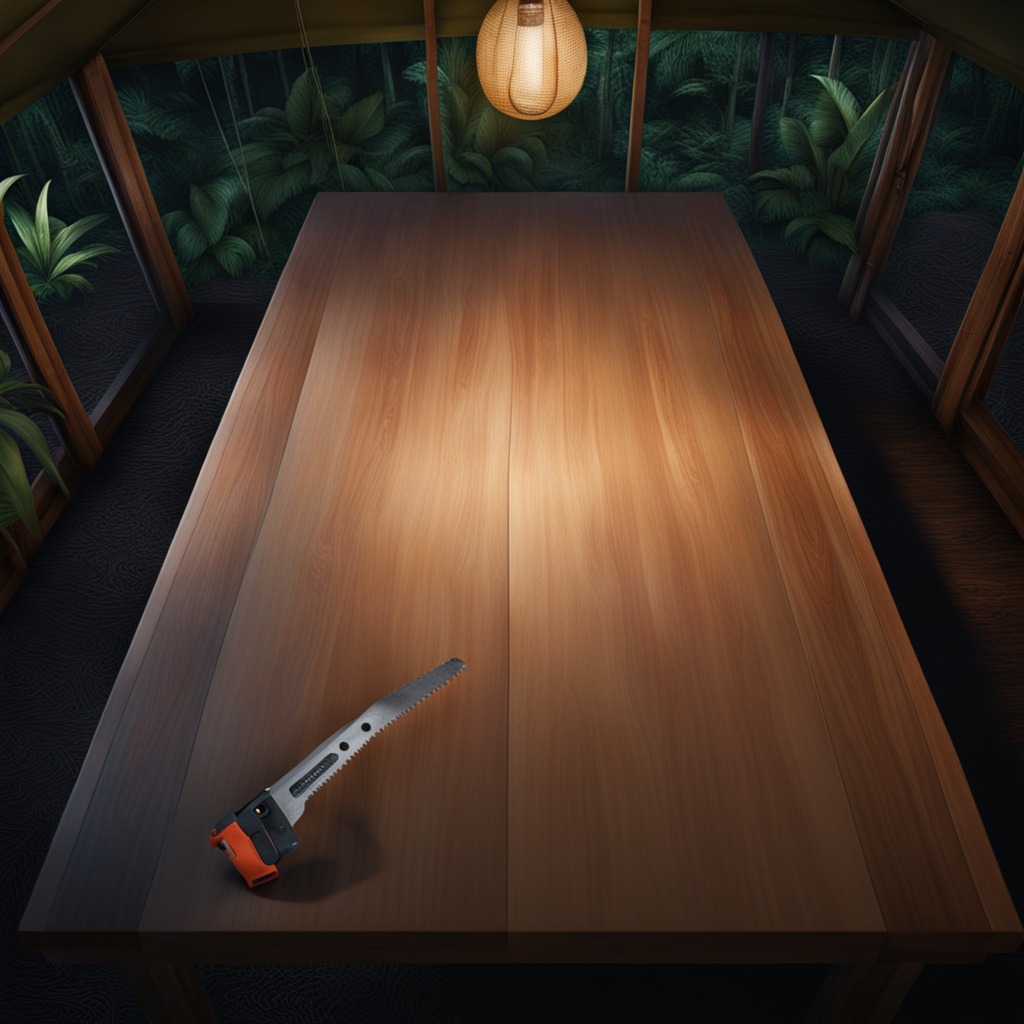
A metal saw is lying on a wooden table inside a jungle field workshop tent at night.